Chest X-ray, PA view. Patient: 54 years old, sex F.
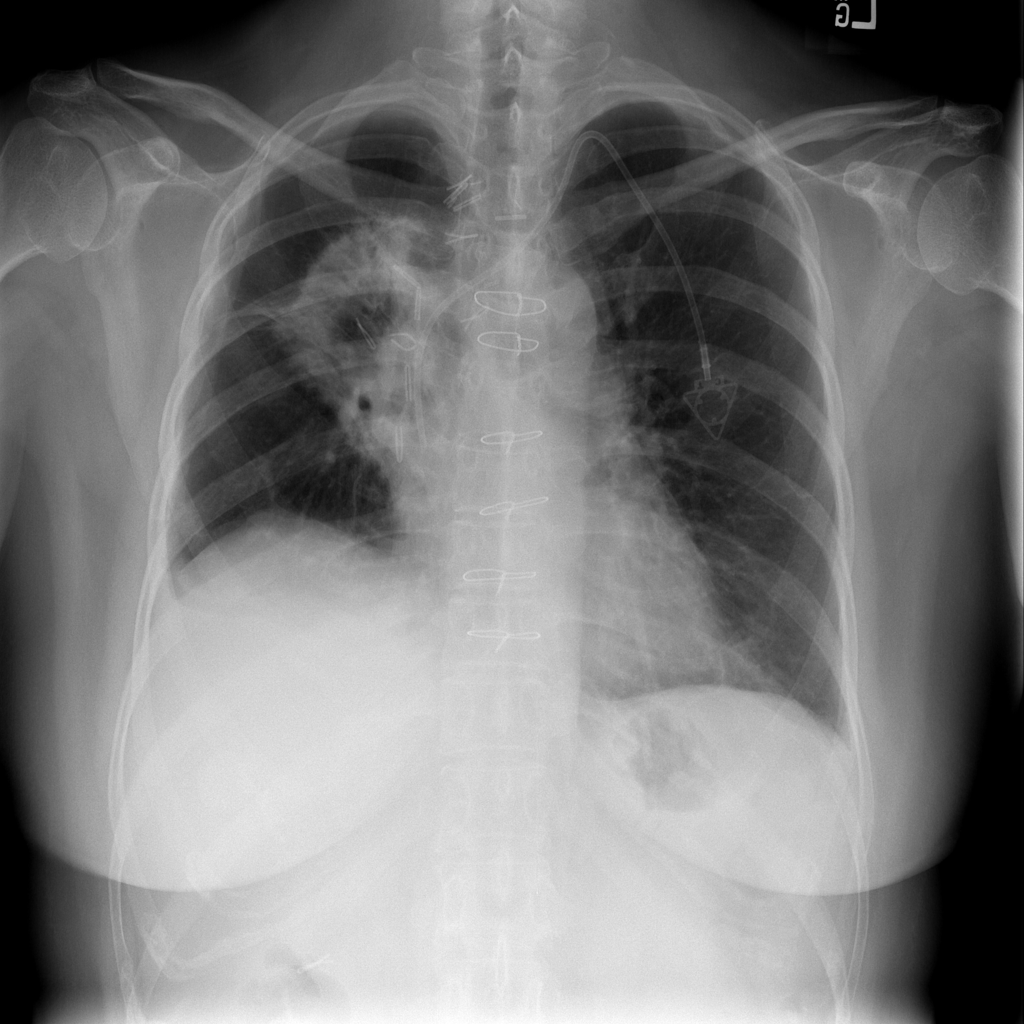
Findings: Effusion, Pleural_Thickening